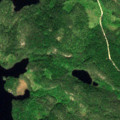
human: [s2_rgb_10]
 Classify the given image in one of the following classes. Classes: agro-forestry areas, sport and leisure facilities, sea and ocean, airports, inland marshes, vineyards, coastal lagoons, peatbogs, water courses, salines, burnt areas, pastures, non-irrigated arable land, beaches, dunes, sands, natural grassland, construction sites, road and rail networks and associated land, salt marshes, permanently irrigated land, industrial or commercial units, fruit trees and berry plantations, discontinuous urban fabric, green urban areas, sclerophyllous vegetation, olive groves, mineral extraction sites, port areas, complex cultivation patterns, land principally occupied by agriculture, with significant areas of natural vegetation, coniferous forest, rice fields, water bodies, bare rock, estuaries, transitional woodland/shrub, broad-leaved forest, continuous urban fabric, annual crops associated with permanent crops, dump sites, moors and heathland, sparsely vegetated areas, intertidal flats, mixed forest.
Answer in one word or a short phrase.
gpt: coniferous forest, mixed forest, water bodies